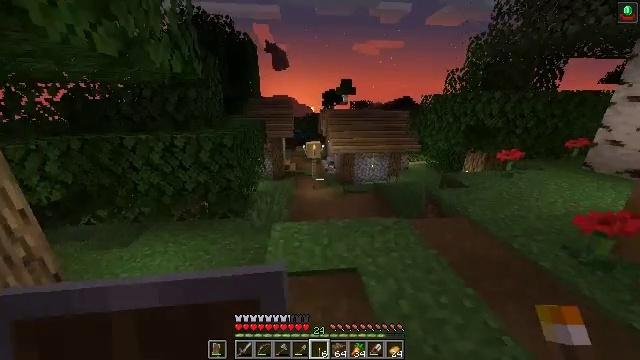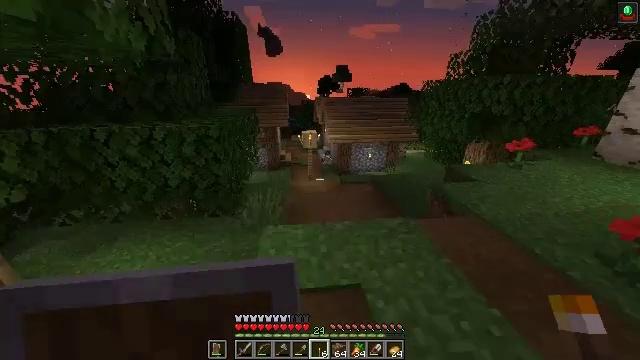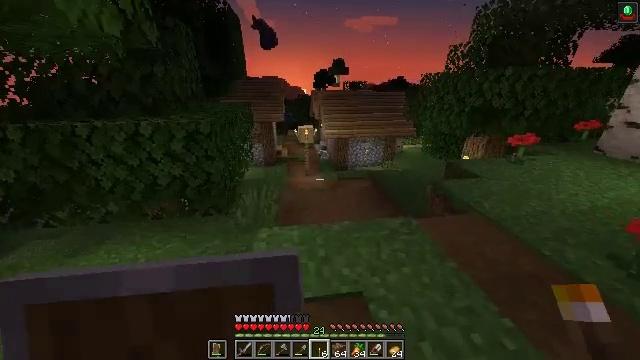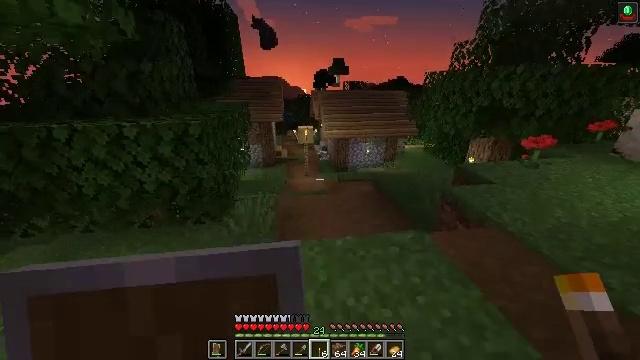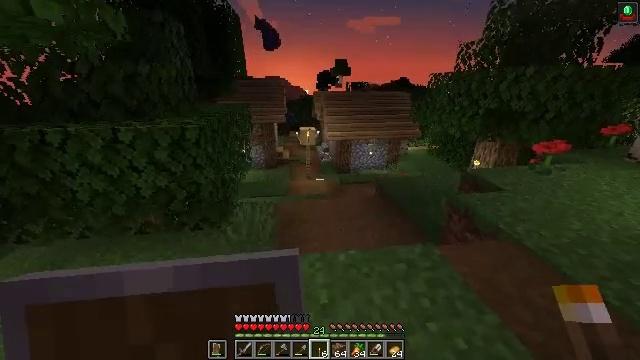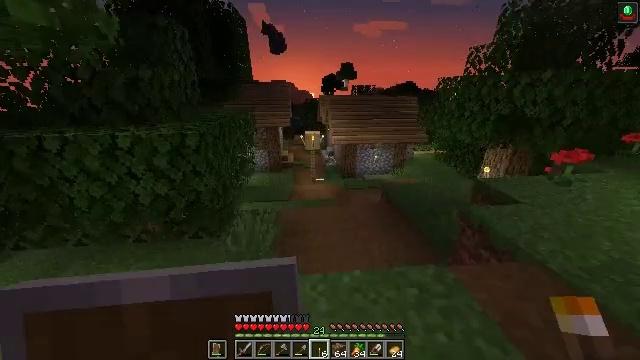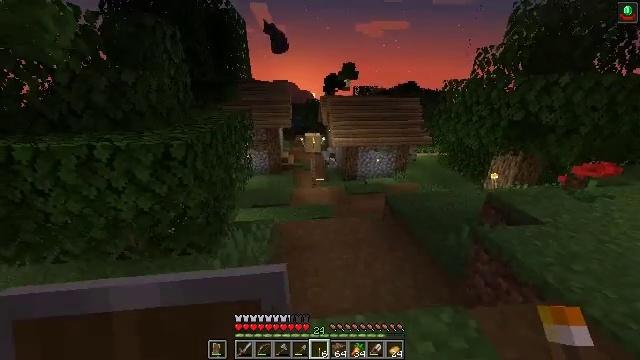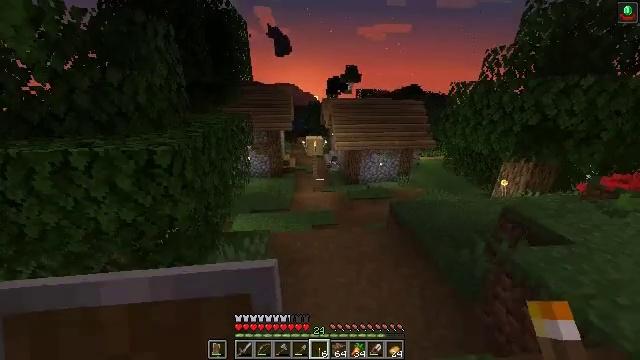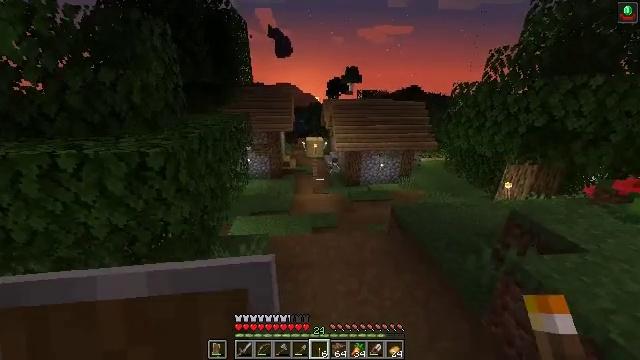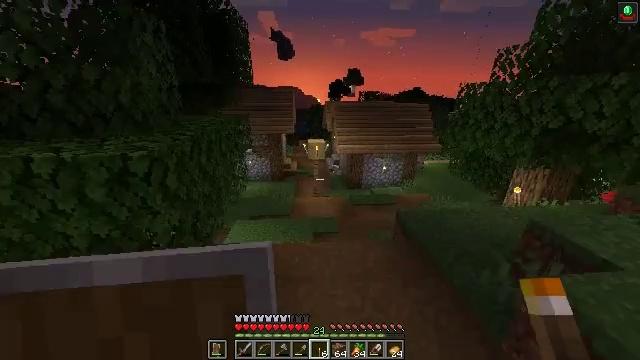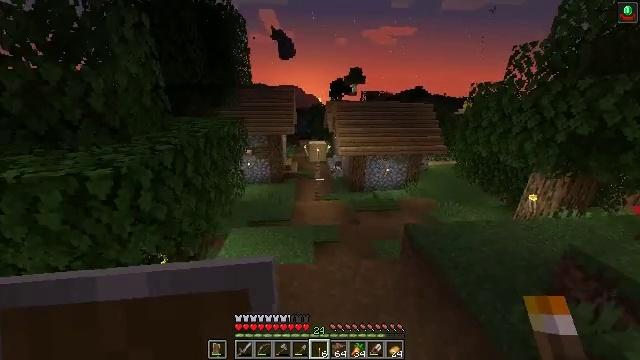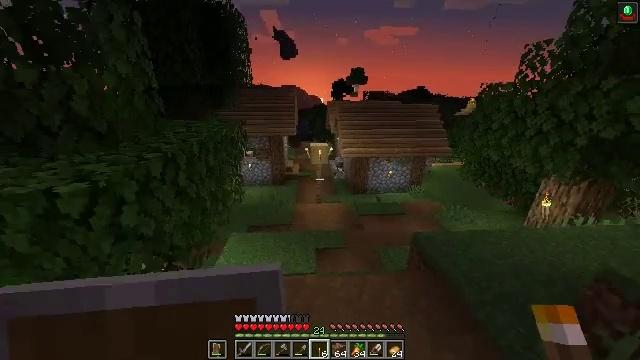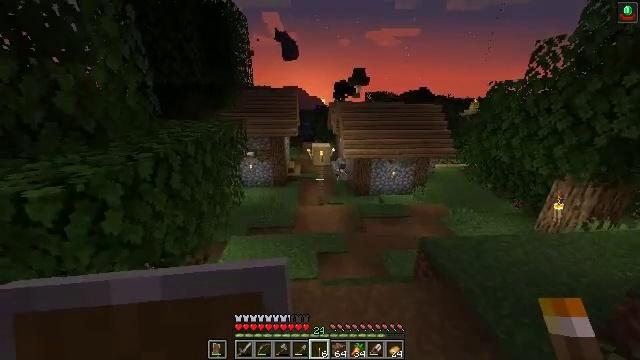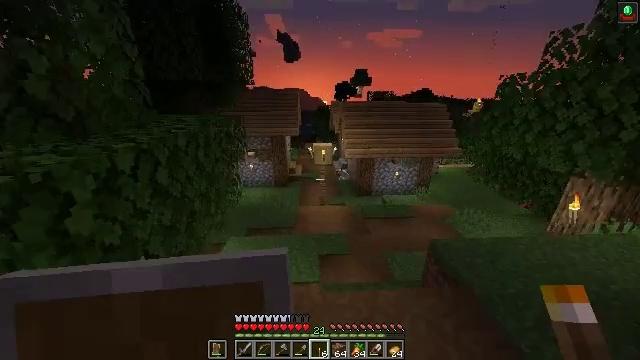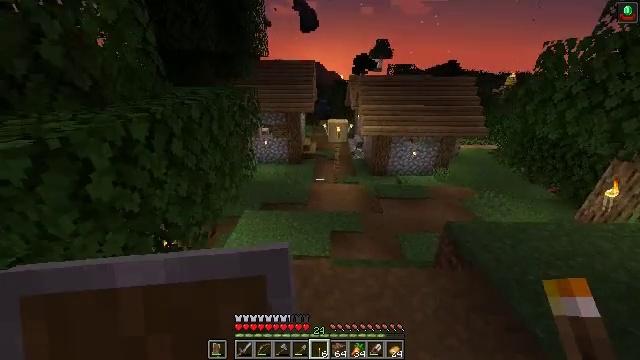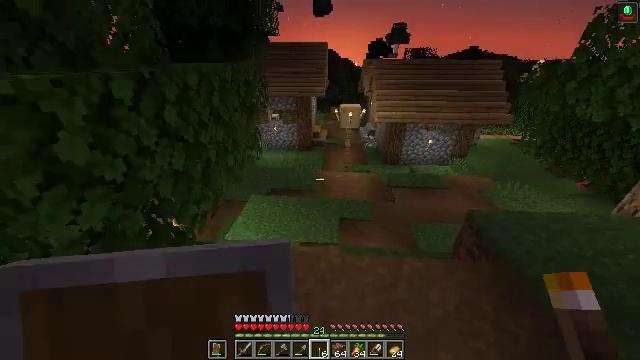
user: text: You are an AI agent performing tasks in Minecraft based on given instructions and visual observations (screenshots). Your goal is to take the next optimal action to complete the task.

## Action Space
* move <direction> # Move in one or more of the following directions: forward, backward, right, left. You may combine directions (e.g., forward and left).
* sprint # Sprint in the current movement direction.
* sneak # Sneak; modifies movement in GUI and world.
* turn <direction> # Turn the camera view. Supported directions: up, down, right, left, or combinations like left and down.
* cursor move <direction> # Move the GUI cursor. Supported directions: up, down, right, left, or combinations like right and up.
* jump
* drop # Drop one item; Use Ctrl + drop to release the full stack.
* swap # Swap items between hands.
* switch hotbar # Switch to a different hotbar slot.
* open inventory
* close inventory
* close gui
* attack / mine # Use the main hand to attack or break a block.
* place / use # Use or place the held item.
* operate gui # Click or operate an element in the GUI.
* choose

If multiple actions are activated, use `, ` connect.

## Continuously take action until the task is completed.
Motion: motion action
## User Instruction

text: Use a crafting table to create orange dye.
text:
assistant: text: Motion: move forward, sprint, turn right and down
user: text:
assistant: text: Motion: move forward, sprint, turn down
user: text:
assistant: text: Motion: move forward
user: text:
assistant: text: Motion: move forward
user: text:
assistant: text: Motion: move forward, turn left
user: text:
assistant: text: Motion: move forward
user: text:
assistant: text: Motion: move forward
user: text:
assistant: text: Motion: move forward
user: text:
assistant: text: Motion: move forward
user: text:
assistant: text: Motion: move forward
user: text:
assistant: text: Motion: move forward
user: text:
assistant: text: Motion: move forward
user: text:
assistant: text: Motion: move forward
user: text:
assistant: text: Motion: move forward, turn left and down
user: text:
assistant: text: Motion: move forward, turn left and down
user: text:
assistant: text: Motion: move forward
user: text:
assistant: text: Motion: move forward
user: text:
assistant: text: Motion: move forward and move right, turn left
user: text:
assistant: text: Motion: move forward and move right, turn left
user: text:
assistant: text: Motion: move forward and move right
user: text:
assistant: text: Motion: move forward and move right
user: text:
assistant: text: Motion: move forward, turn left
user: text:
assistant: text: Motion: move forward, turn left
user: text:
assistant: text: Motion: move forward
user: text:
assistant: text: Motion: move forward
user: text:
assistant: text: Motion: move forward
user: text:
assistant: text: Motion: move forward
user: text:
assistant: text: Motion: move forward
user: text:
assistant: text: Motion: move forward, turn left
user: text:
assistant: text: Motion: move forward, turn left and up